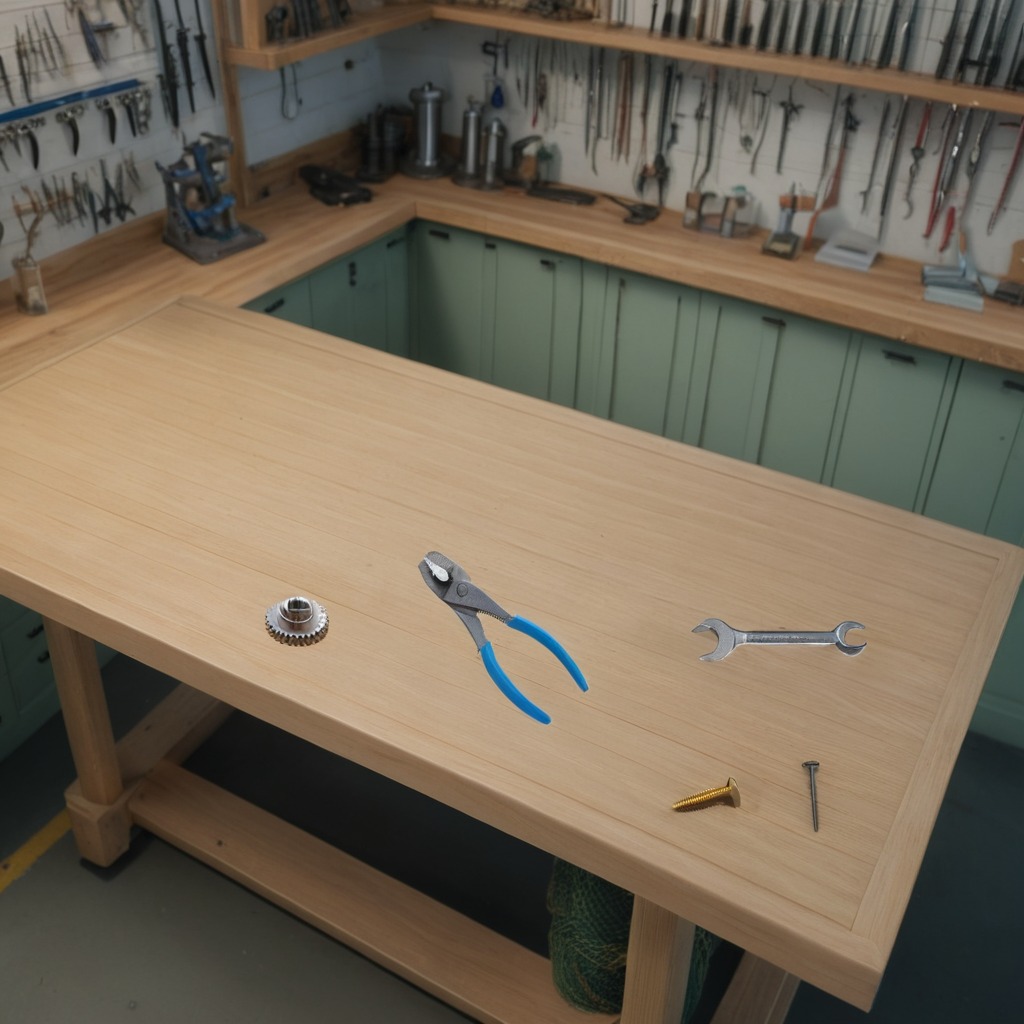
A steel gear with teeth, a metal machine screw, an iron nail, a pair of pliers, and a wrench are lying on the workbench inside a coastal fishing gear workshop.